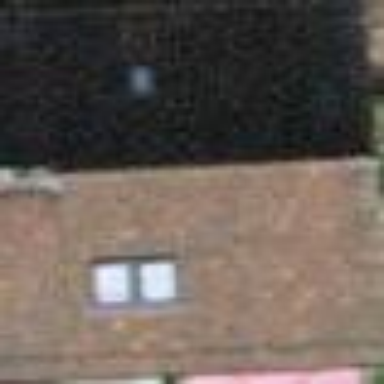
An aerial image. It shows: Semi-detached house.